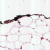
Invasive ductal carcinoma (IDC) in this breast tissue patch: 0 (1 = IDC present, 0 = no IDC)